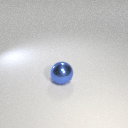
large blue metal sphere